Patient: sex M, age 52
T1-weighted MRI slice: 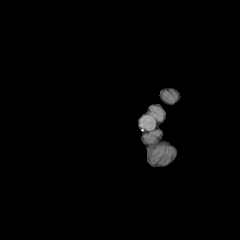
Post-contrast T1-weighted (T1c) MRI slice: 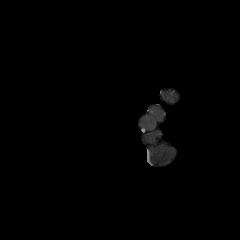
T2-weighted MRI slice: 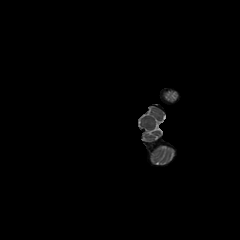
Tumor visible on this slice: no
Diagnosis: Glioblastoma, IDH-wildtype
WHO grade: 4